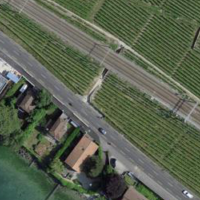
EUNIS habitat code: 57
Species observed at this site:
Erigeron karvinskianus